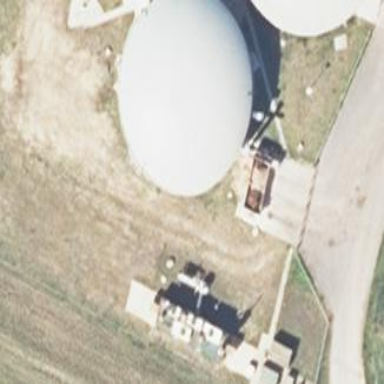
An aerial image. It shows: Storage tank that is man-made.